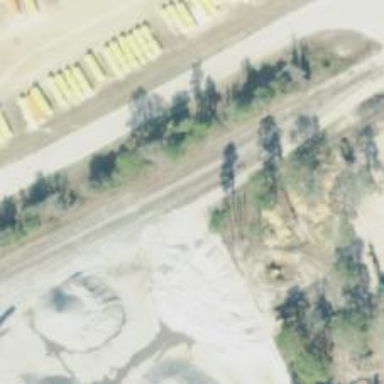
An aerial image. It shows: Railway spur for aggregate freight transportation.